Question: On the scrollbar, the yellow areas designate in the code. When hovering them, we get a nice preview of the code along with message labels at the end of the line, as seen in the screenshot below:

I find this really nice and would like to display them all the time directly in the code editor. I looked up a bit and didn't find any option for that. Is it possible? If yes, how?
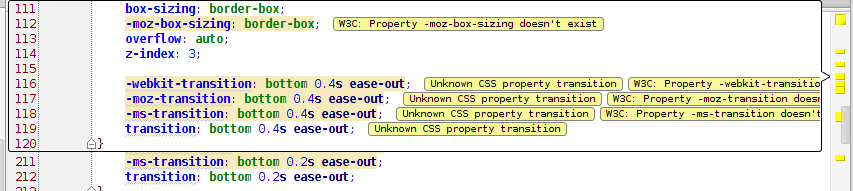
Answer: Right now it is not possible: <URL> to get notified with any progress.
It works like that only in Code Lense mode which allows you to preview small chunk of another part of your file together with errors/warnings/etc.
But if you want to see a list of all errors for this file/folder/whole project -- use 'Code | Inspect Code...'.